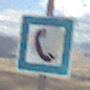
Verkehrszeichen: Fernsprecher
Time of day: Midday
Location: Outdoor (Nature)
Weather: PartlyCloudy
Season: NotSpecified
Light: Natural